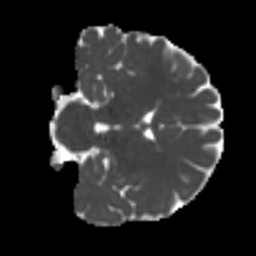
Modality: MD
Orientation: coronal
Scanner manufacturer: siemens
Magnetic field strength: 3 T
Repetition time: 4 s
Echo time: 0.0594 s